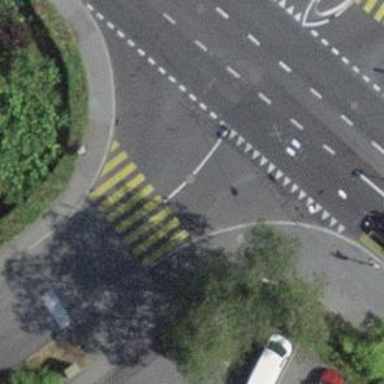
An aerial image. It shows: Road crossing with traffic signals.